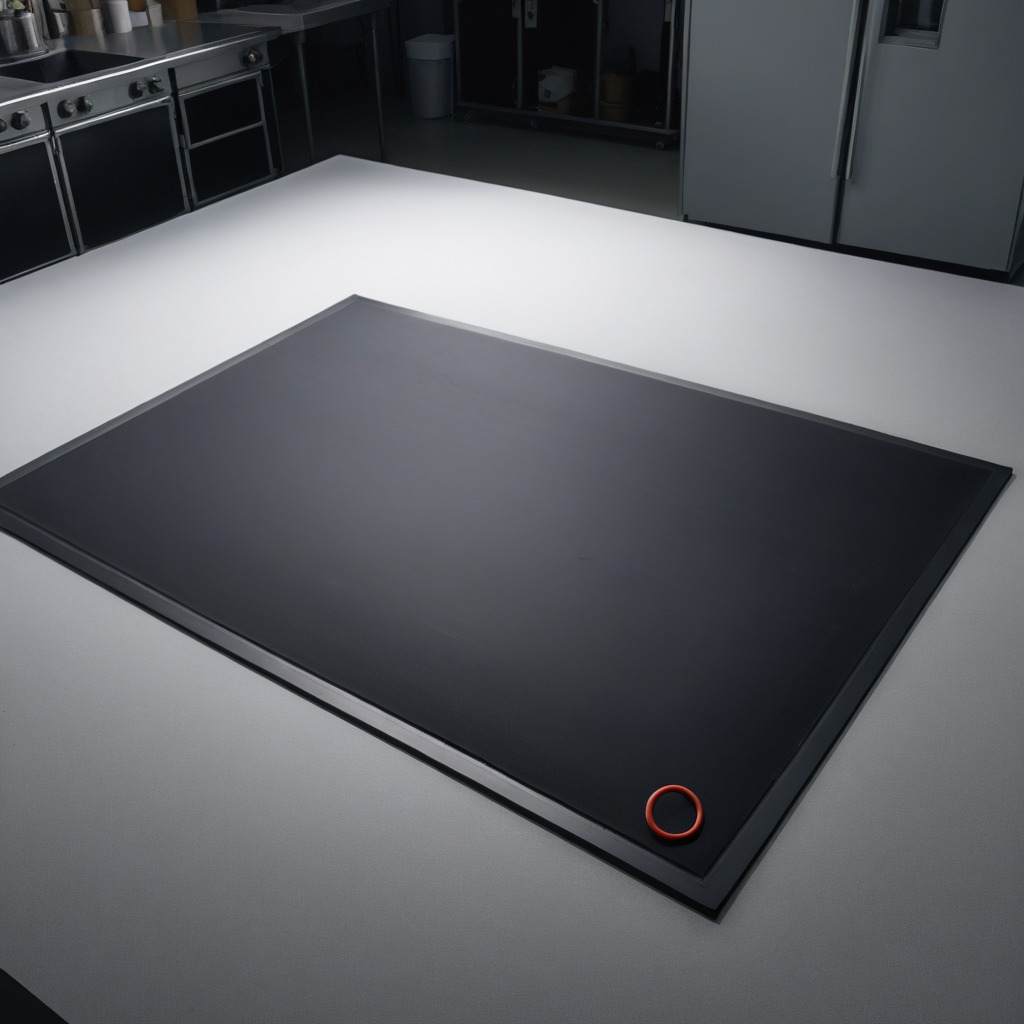
A rubber O-ring is lying on the clean granite tabletop covered with a black rubber mat inside a workshop under bright overhead lighting crisp shadows high clarity worn but beneath the mat.